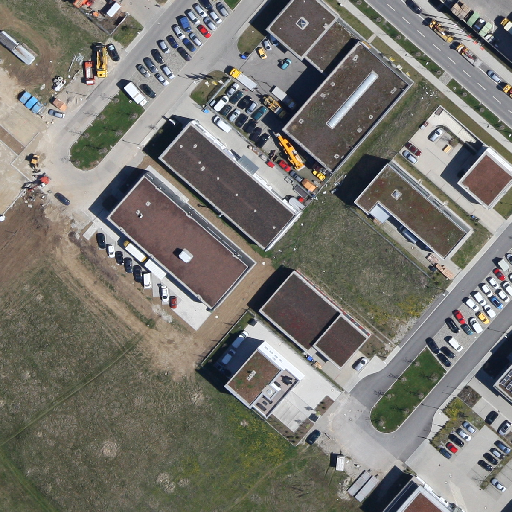
Referring expression: car